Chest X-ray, AP view. Patient: 74 years old, sex F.
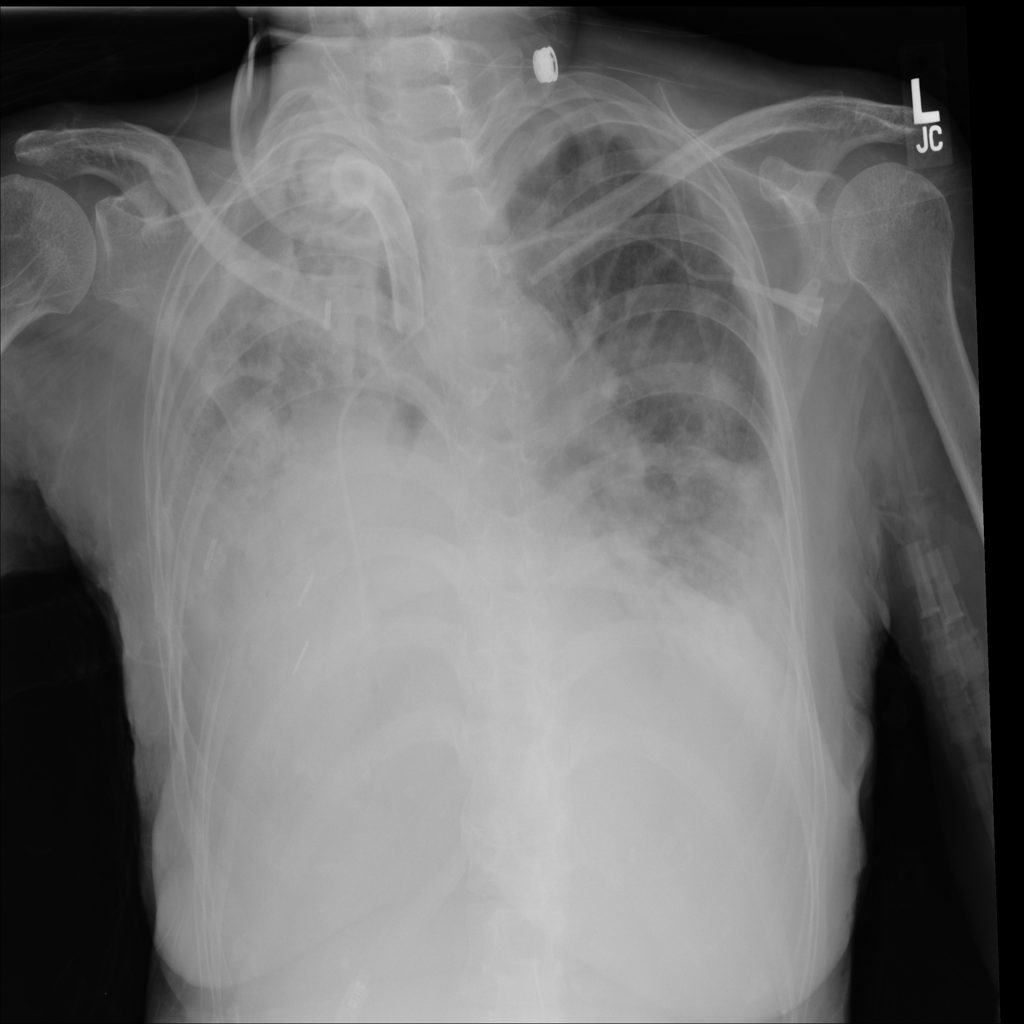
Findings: Infiltration